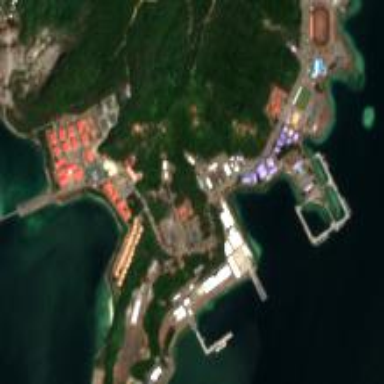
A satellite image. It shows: Naval base area designated for military use.